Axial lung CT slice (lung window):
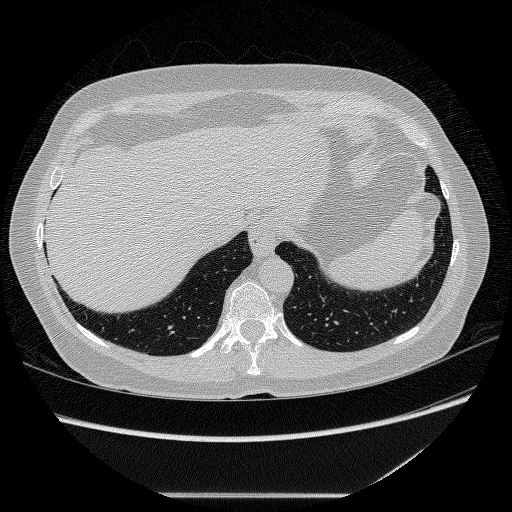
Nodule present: no